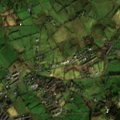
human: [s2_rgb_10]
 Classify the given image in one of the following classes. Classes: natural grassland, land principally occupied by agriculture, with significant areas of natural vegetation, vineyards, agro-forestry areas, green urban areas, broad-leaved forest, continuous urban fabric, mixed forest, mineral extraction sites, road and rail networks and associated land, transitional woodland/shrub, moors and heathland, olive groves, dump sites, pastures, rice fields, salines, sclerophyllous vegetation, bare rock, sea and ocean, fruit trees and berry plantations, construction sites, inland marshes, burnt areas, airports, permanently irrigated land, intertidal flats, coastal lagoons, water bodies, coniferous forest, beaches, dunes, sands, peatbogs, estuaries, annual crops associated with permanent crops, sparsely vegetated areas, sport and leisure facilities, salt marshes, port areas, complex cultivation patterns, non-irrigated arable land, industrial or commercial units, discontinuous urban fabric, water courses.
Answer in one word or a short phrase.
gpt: discontinuous urban fabric, pastures